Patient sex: M
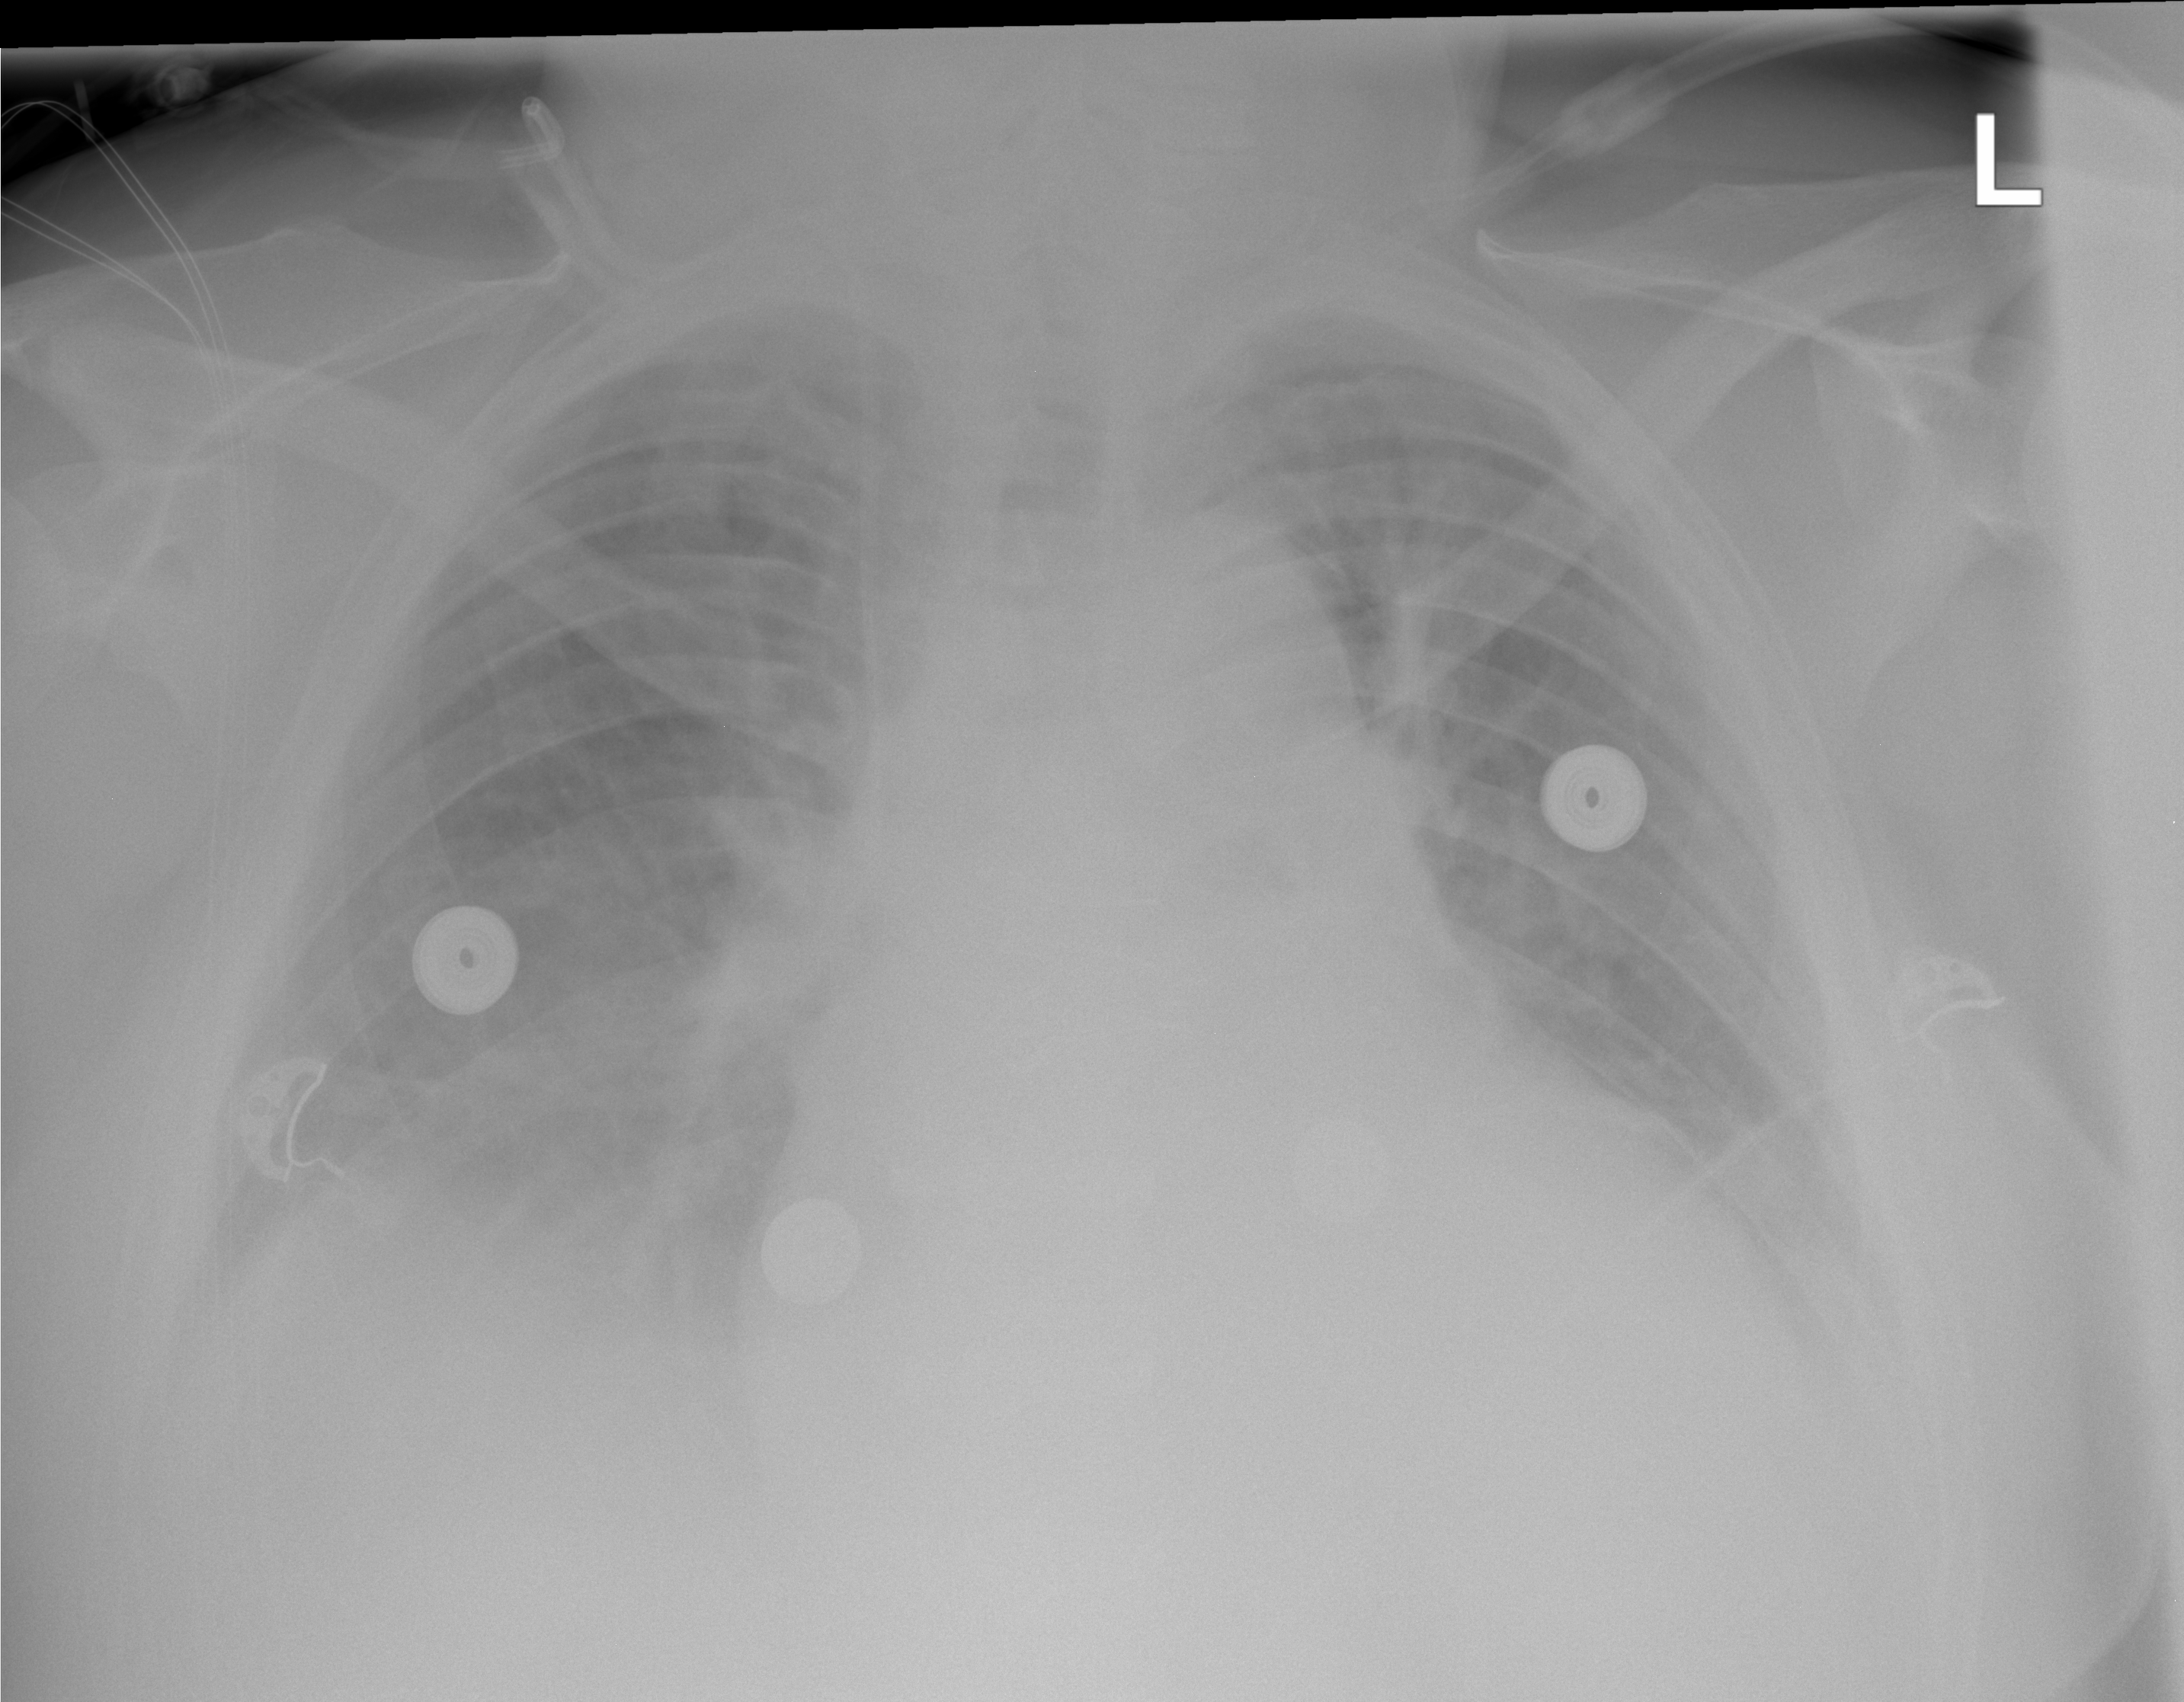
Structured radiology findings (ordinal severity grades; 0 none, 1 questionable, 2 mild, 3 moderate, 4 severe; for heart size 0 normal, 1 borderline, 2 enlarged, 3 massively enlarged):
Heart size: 2
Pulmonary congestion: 2
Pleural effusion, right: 3
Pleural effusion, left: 2
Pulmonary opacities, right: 1
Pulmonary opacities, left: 1
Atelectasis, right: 0
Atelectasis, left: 2